Field crop: maize
Growth stage: 1
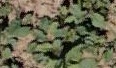
Species: convolvulus